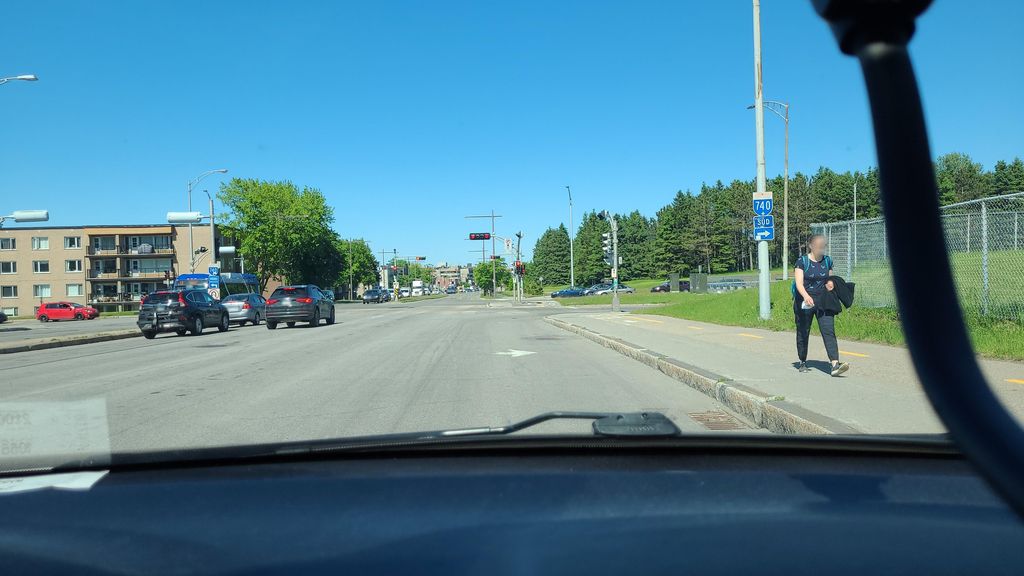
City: quebec_city